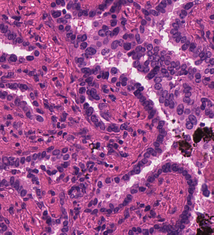
Tumor epithelial tissue: yes
Tumor-associated stroma tissue: yes
Normal tissue: no